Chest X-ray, AP view. Patient: 58 years old, sex F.
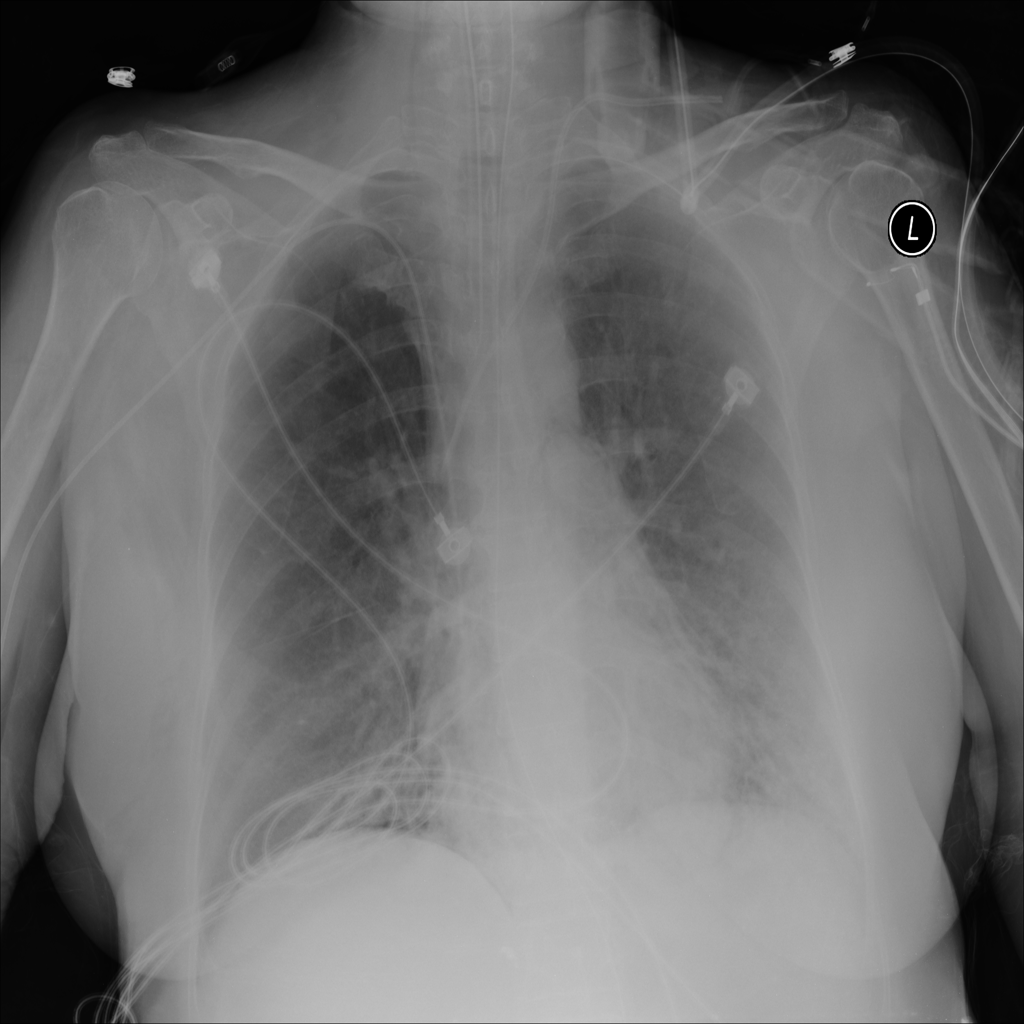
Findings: Consolidation, Infiltration